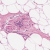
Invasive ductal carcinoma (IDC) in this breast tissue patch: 0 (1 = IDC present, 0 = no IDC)